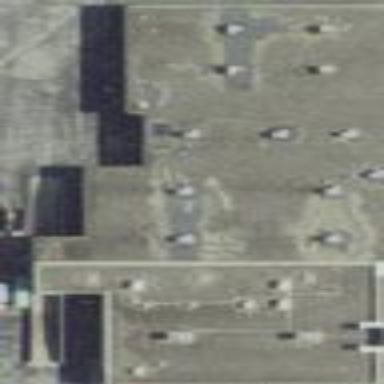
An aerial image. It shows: Building with furniture shop.